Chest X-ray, AP view. Patient: 67 years old, sex M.
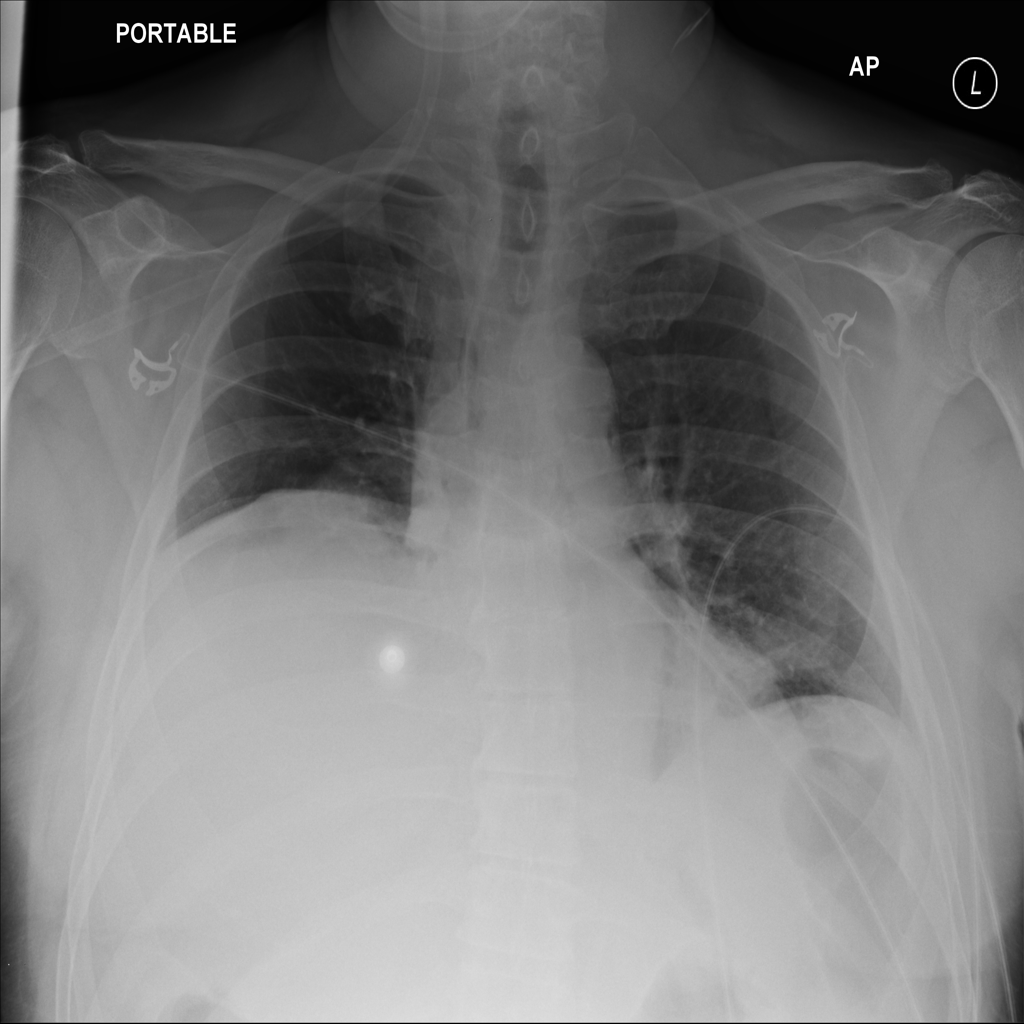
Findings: Atelectasis